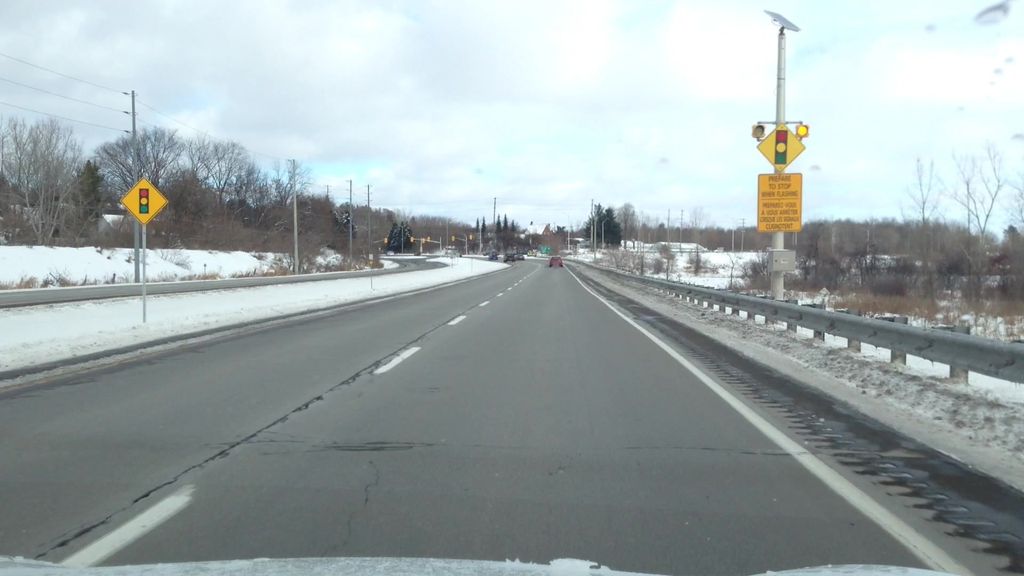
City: ottawa-gatineau